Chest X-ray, PA view. Patient: 59 years old, sex M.
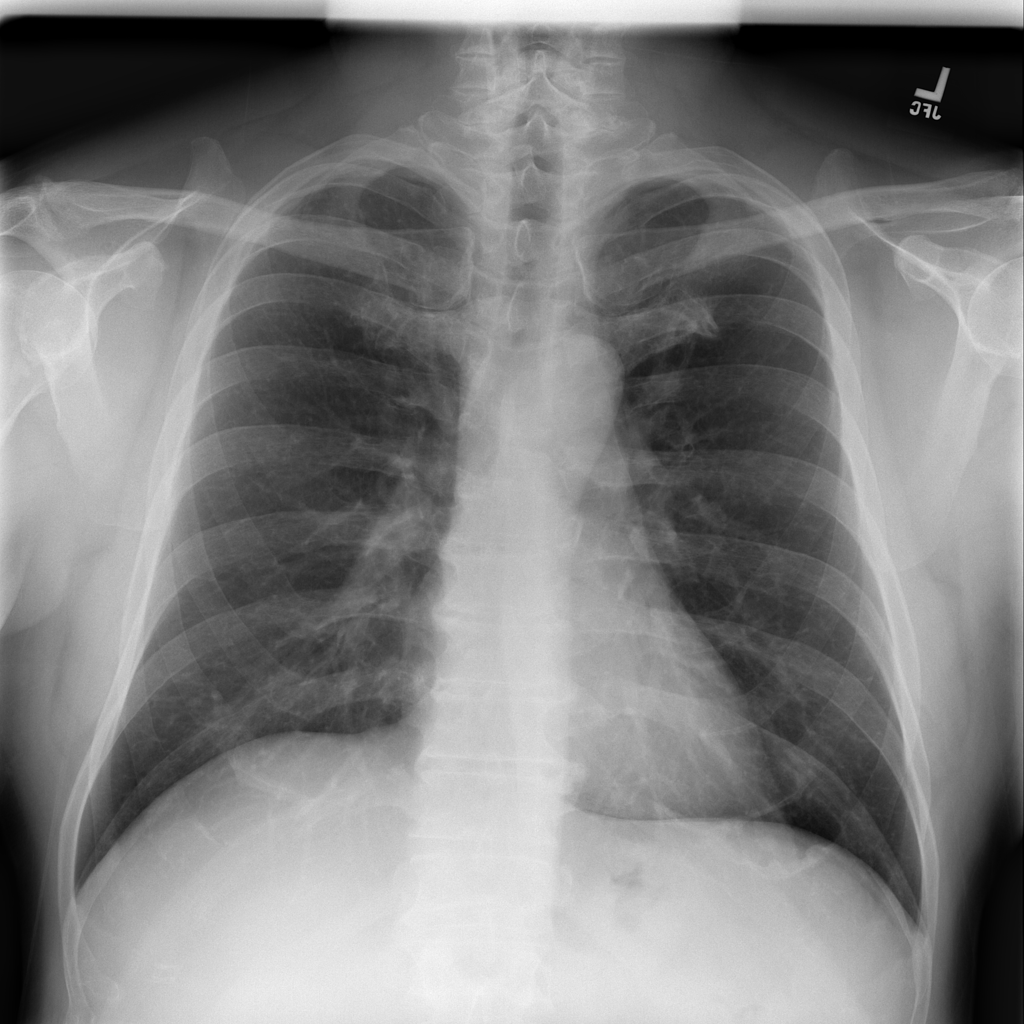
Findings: No Finding